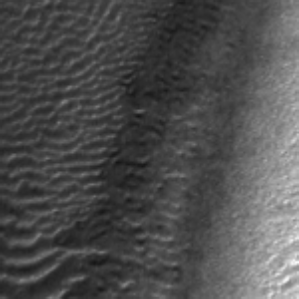
Label: frost